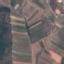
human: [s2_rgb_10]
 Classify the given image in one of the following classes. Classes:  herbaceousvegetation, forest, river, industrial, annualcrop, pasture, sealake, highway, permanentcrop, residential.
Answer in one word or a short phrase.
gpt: PermanentCrop